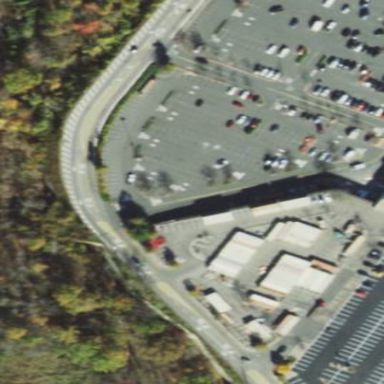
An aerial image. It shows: Parking area with asphalt surface.